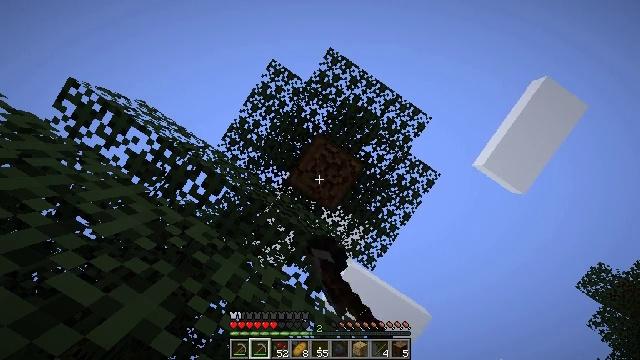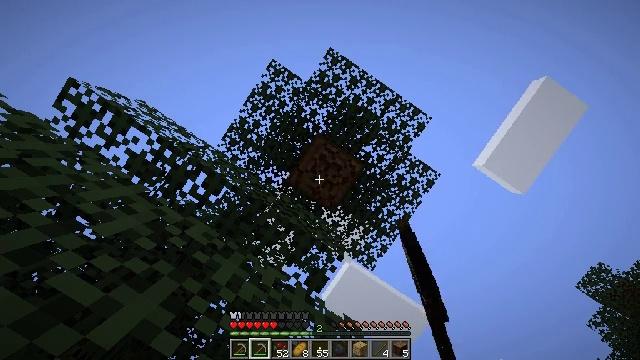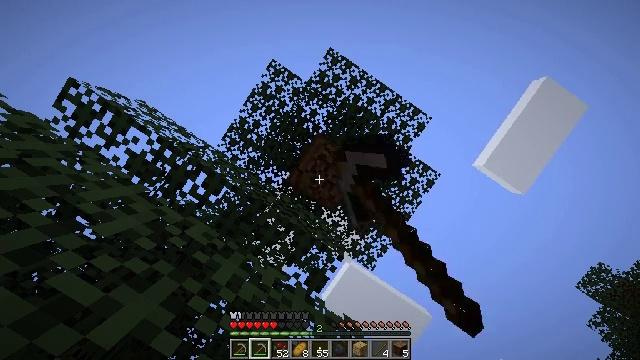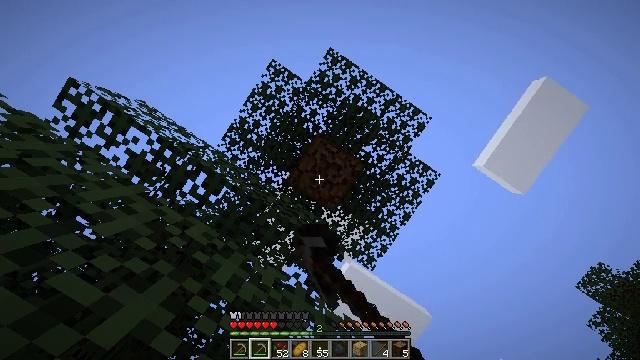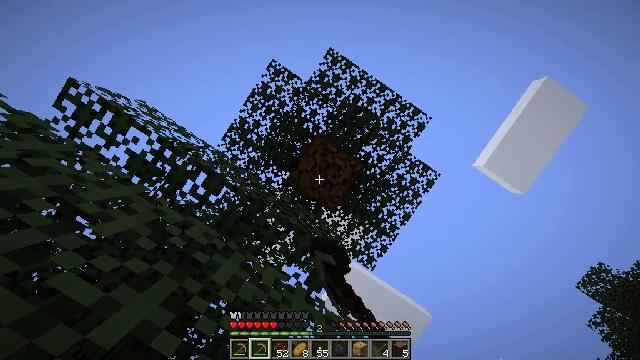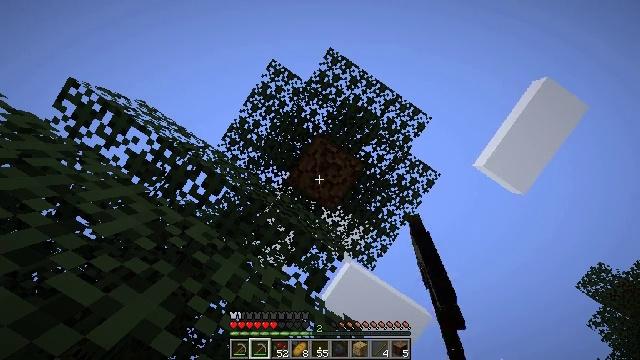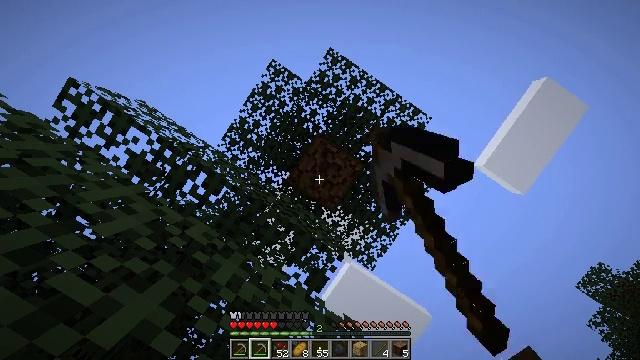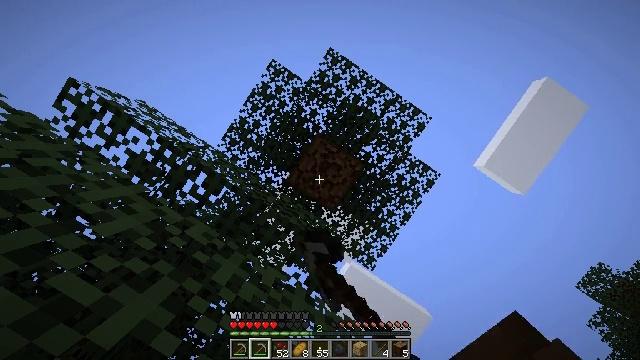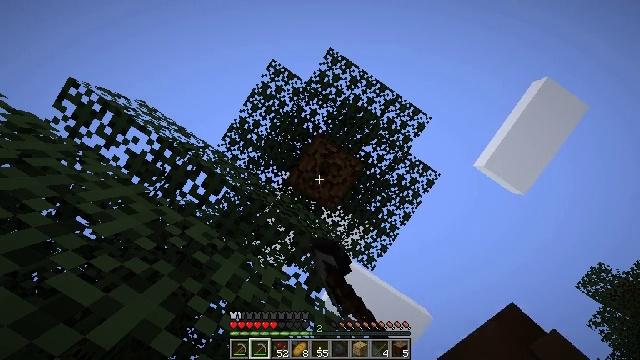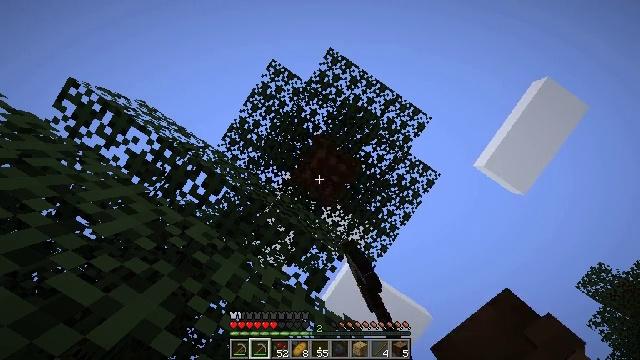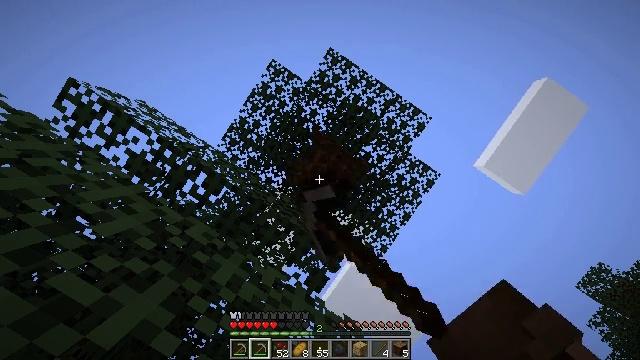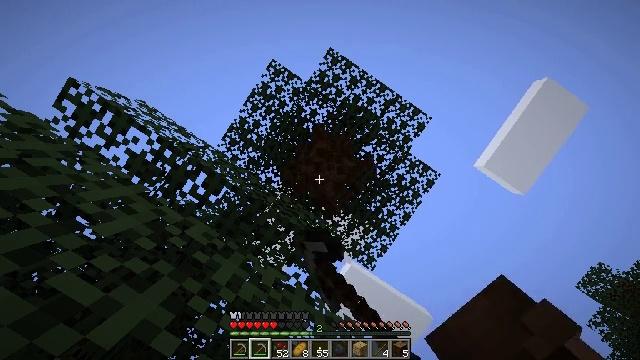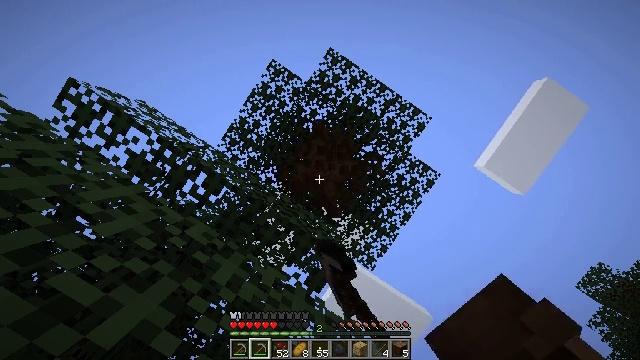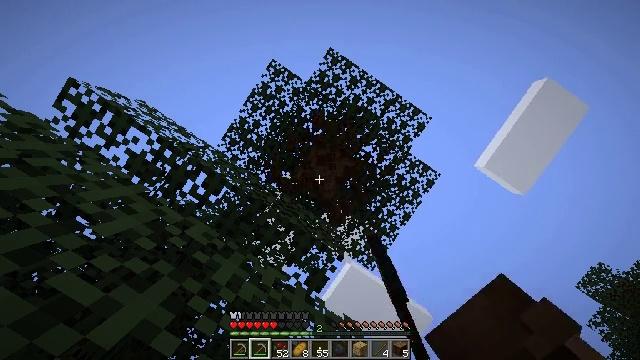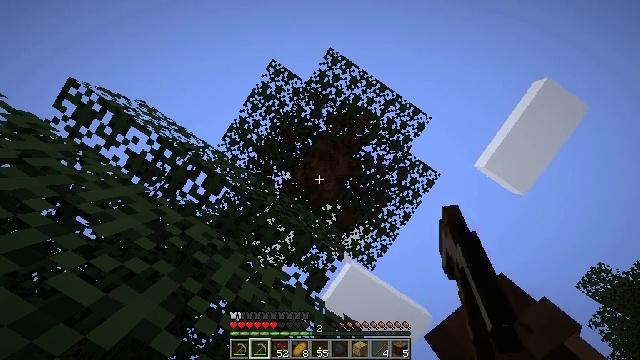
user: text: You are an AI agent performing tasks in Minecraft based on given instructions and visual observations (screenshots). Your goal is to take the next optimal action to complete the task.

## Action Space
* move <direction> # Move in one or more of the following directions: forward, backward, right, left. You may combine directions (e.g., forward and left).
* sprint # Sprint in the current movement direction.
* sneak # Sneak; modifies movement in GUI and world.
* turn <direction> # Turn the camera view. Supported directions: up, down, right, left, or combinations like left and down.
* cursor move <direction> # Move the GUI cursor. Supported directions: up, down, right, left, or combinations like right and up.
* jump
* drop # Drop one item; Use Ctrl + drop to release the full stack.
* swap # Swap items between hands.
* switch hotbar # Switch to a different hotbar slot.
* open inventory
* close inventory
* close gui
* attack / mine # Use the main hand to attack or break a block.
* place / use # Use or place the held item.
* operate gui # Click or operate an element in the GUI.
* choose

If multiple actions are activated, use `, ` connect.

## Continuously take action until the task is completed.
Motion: motion action
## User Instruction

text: Collect spruce log for building materials.
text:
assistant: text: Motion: attack / mine
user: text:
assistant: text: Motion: attack / mine
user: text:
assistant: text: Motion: attack / mine
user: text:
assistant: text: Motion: attack / mine
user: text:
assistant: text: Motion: attack / mine
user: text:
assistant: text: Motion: attack / mine
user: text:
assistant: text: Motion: attack / mine
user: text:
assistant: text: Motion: attack / mine
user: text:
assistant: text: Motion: attack / mine
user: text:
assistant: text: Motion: attack / mine
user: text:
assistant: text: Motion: attack / mine
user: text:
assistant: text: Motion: attack / mine
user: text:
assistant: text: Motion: attack / mine
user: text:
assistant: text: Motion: attack / mine
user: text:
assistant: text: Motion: attack / mine